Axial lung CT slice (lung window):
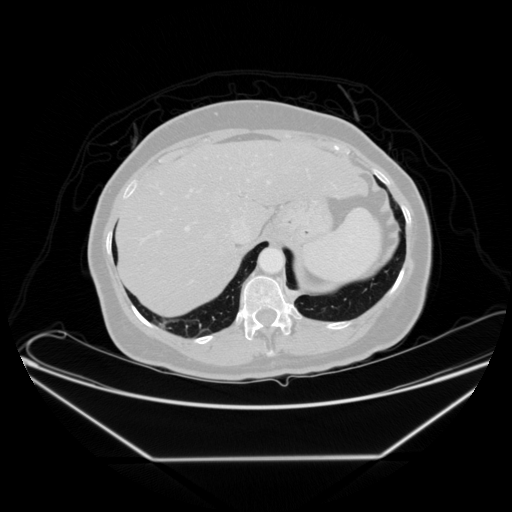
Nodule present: no